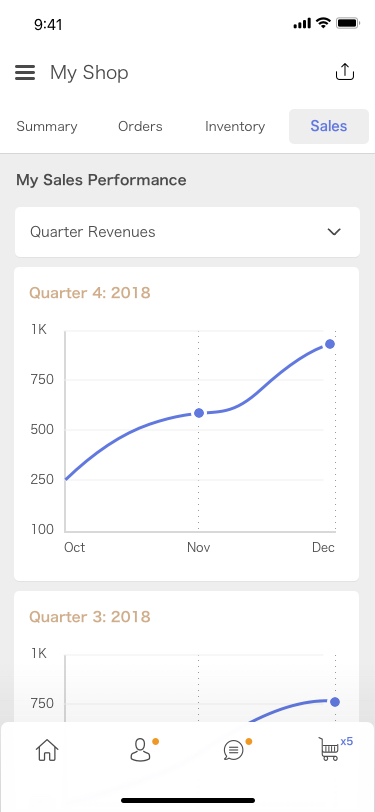
Text in this UI design:
250
500
750
1K
Quarter 3: 2018
100
Oct
Nov
Dec
250
500
750
1K
Quarter 4: 2018
Quarter Revenues
My Sales Performance
Inventory
Orders
Sales
Summary
My Shop